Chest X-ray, PA view. Patient: 66 years old, sex F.
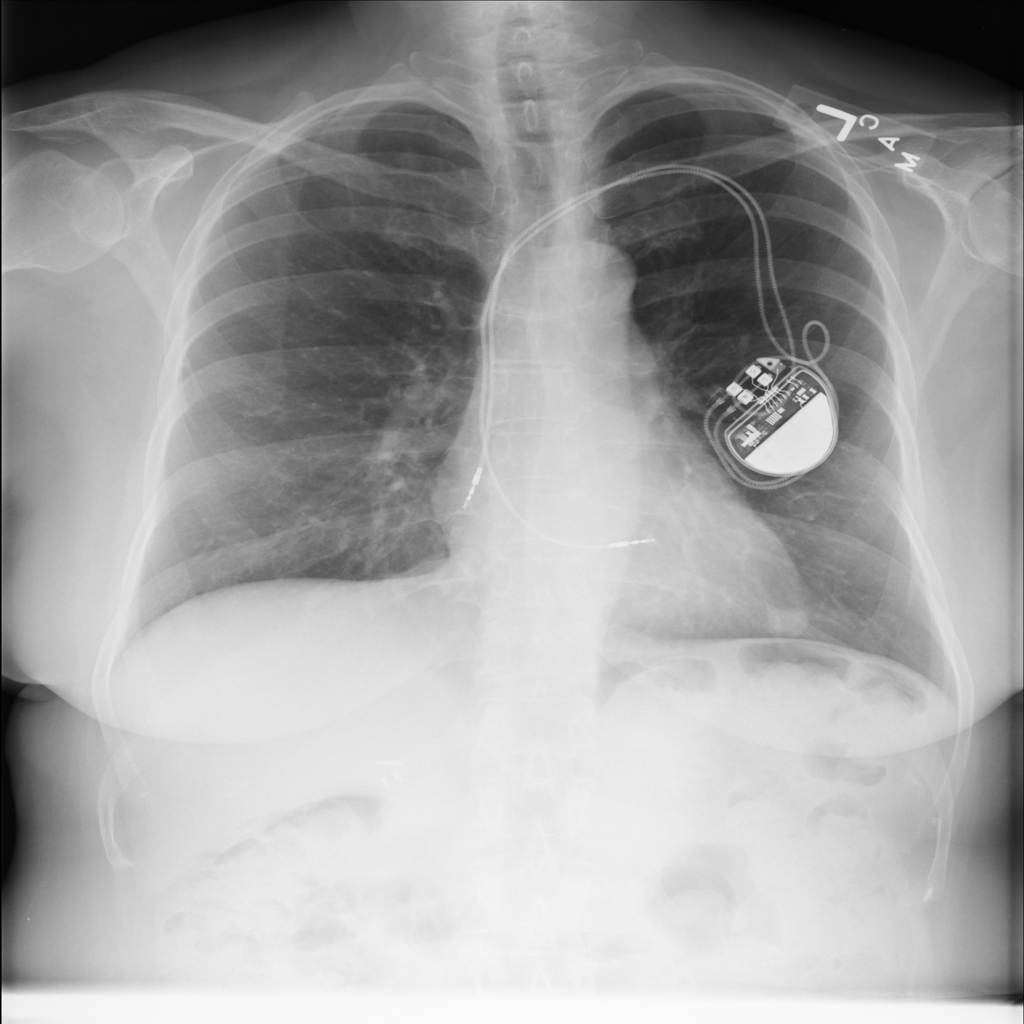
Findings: Nodule